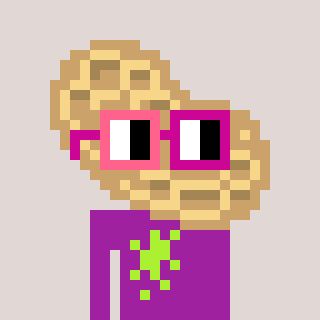
a pixel art character with square pink and red glasses, a peanut-shaped head and a magenta-colored body on a warm background